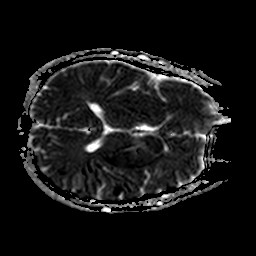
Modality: ADC
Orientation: axial
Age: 49
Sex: male
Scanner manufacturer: philips
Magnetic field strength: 1.5 T
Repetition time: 4.607 s
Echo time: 0.07843 s